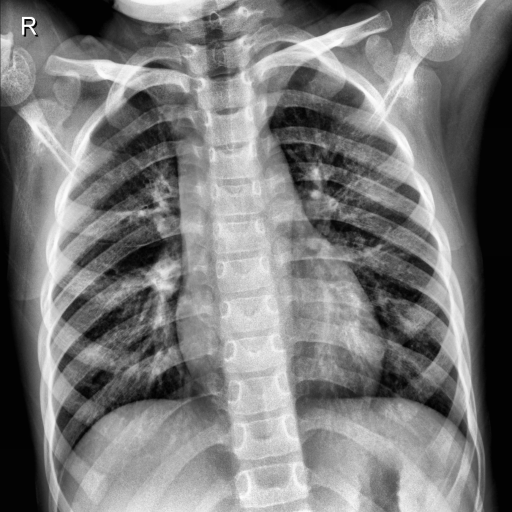
Finding: NORMAL